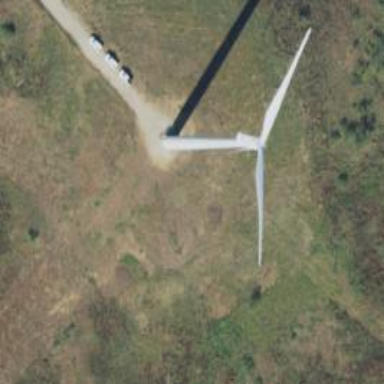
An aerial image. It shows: Wind generator with horizontal axis. The generator is wind turbine.